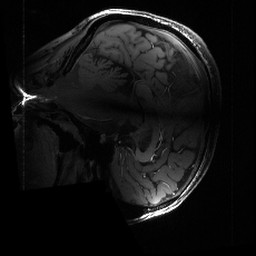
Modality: T1w
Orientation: sagittal
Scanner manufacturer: siemens
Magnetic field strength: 6.98 T
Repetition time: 3.1 s
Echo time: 0.00345 s